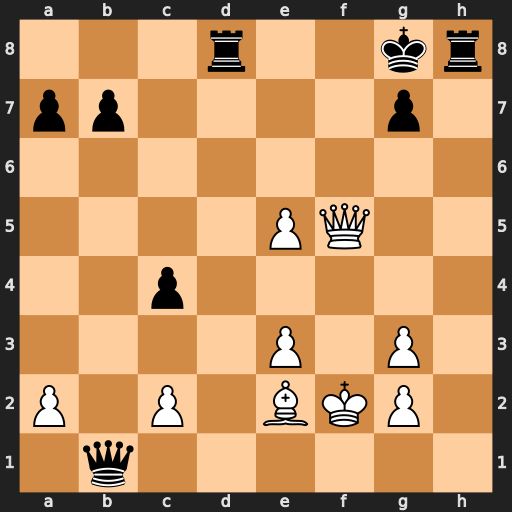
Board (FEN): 3r2kr/pp4p1/8/4PQ2/2p5/4P1P1/P1P1BKP1/1q6
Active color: w
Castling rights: -
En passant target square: -
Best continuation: Bxc4+ Rd5 Bxd5#